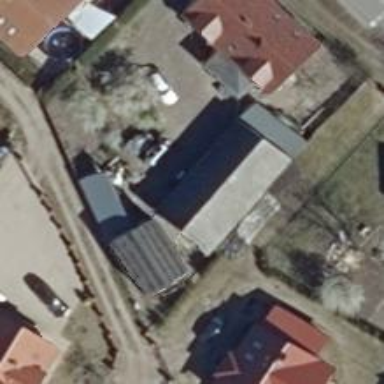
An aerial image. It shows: Service building.